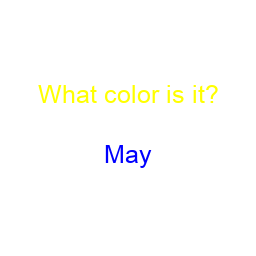
Color: blue
Background color: white
Question text color: yellow